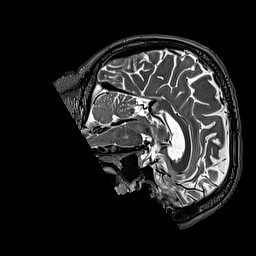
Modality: T2w
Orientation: sagittal
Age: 72
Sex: male
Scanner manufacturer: siemens
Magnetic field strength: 3 T
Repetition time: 3.2 s
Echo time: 0.567 s